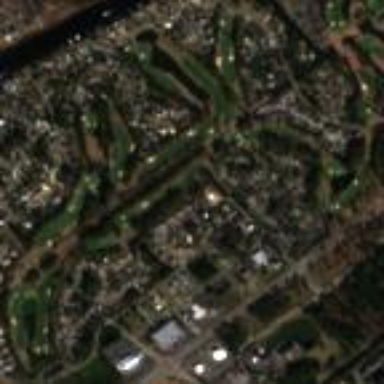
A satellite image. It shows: Golf course.